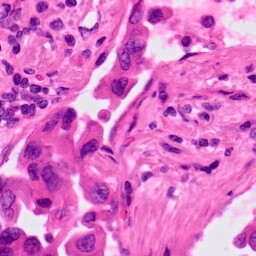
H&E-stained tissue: Lung